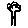
Label: tree